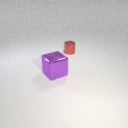
large purple metal cube to the left of small red metal cylinder